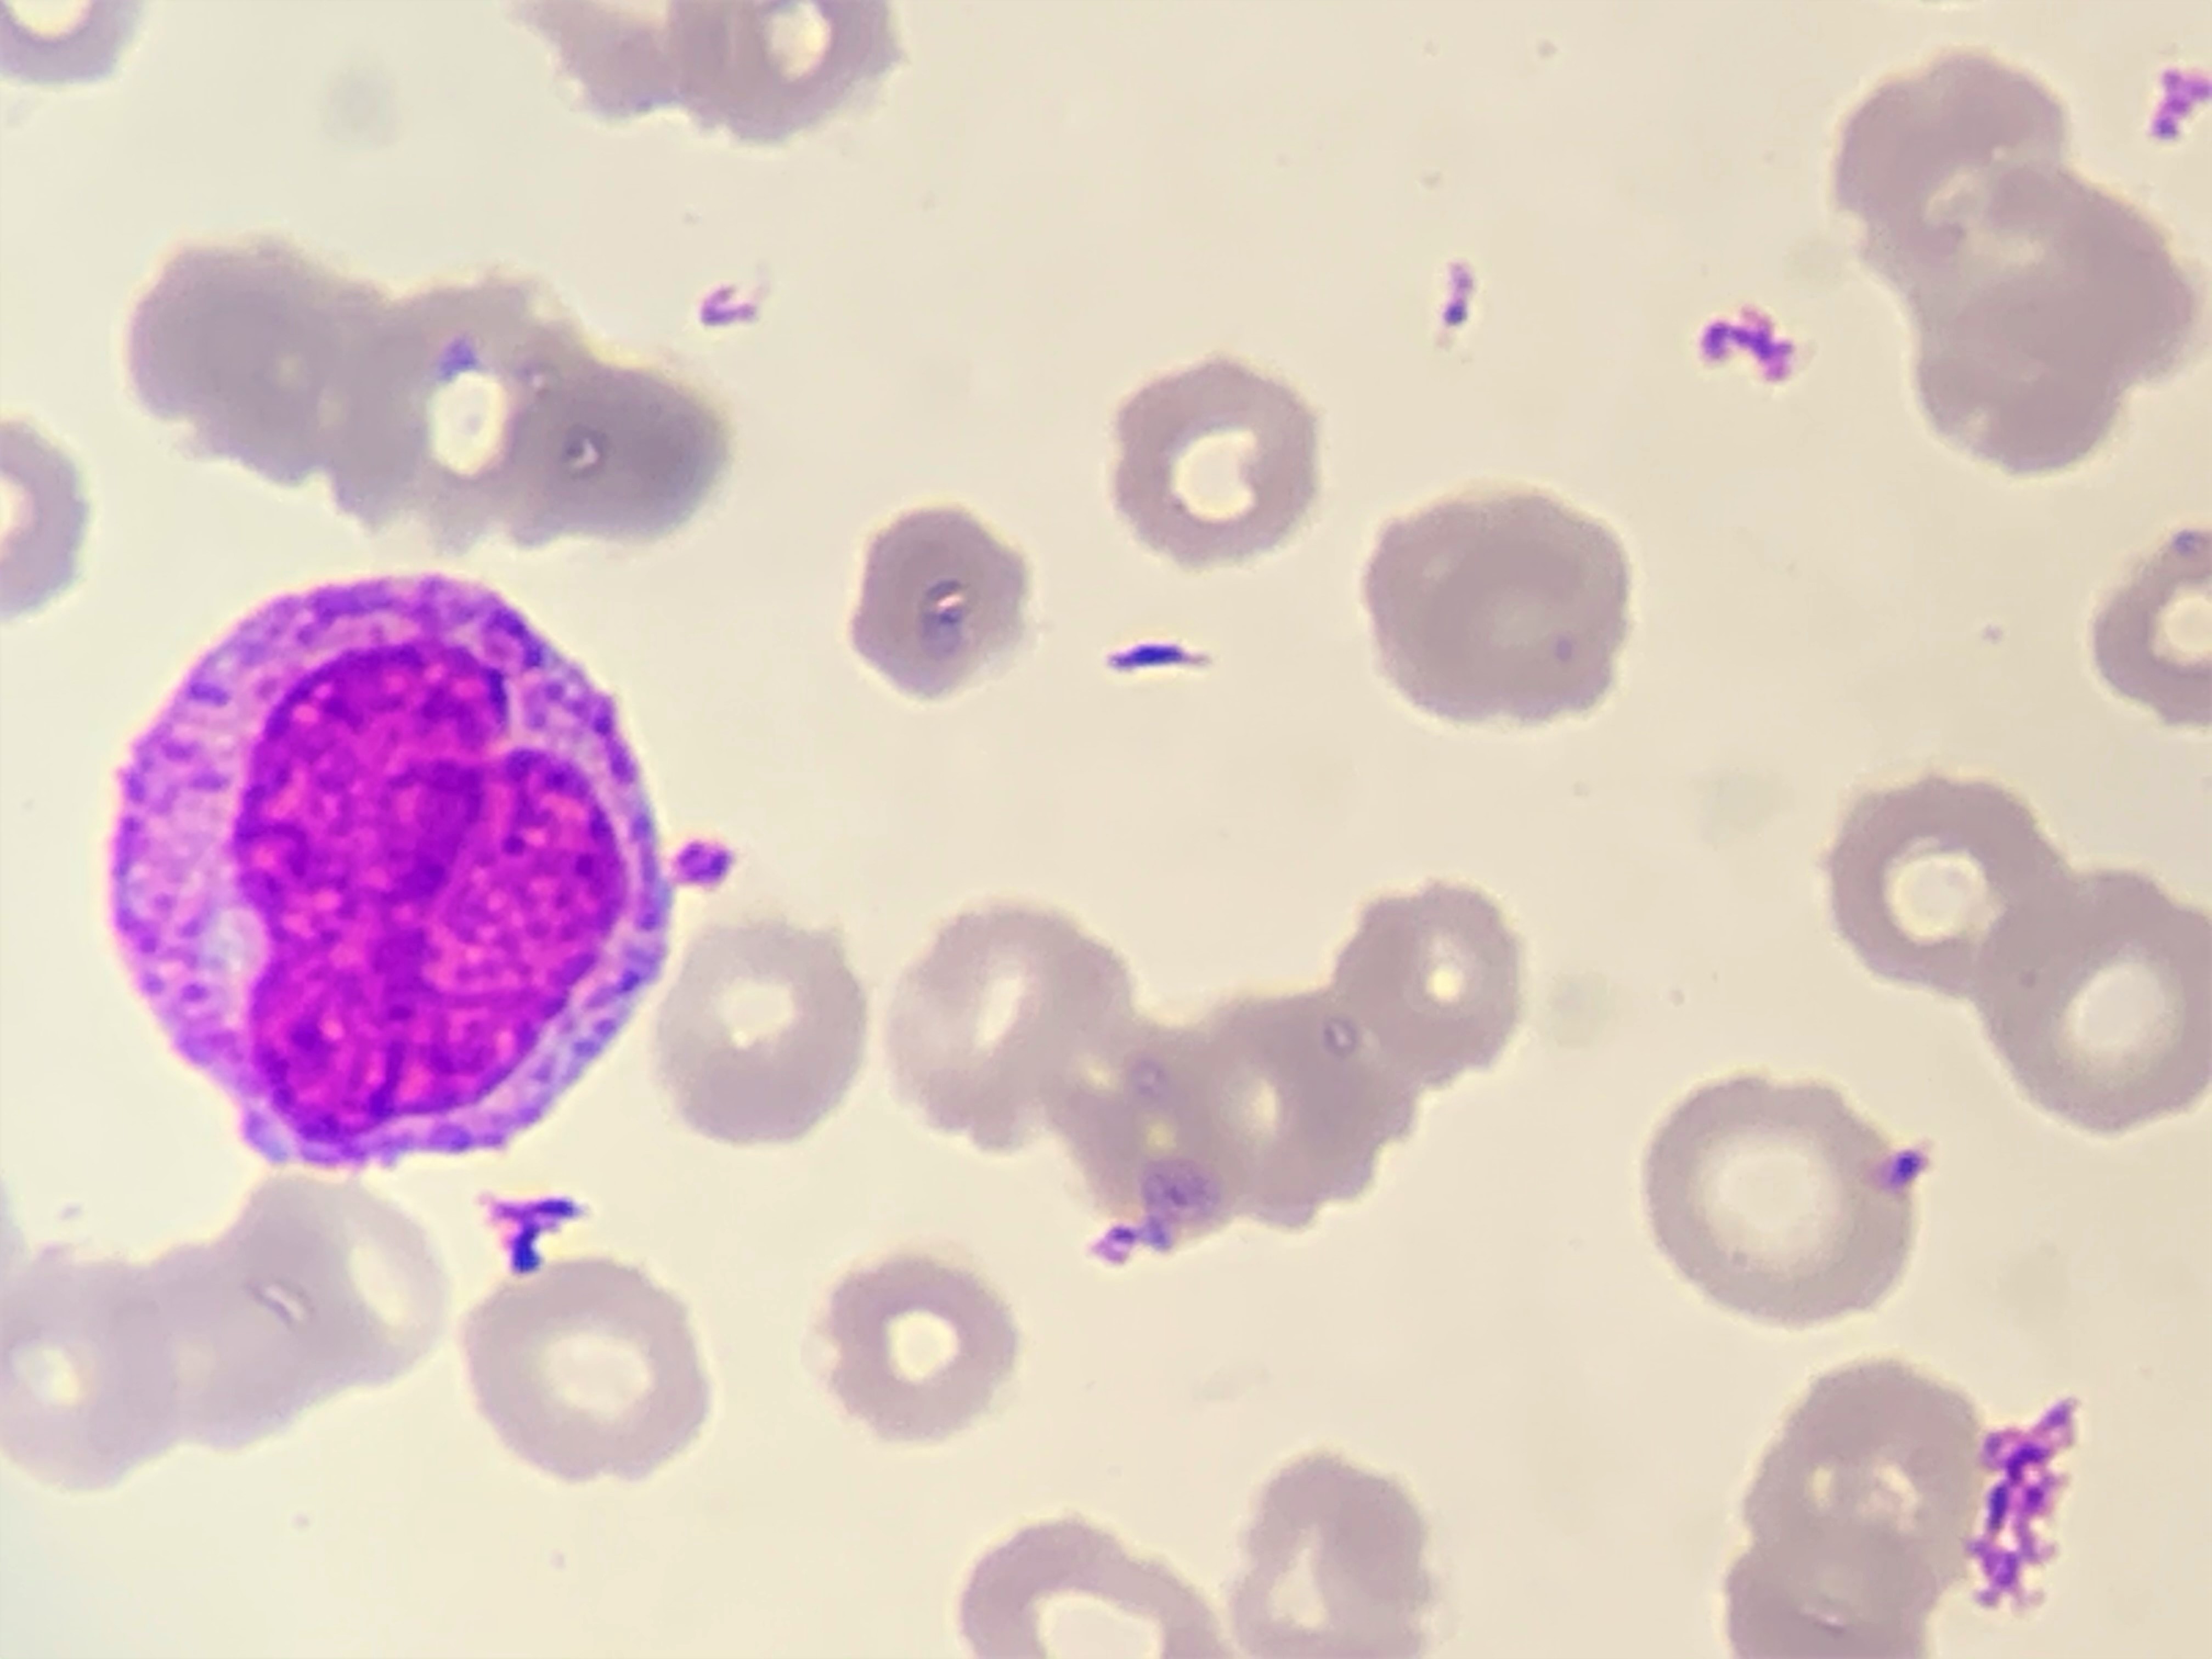
Cell type: MONOCYTES